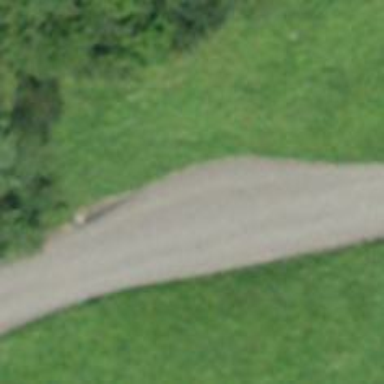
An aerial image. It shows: Passing place on the road.